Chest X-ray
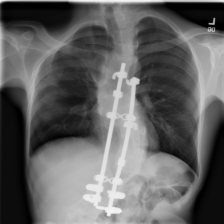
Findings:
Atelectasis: negative
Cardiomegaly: negative
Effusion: negative
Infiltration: negative
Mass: negative
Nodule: negative
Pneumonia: negative
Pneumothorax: negative
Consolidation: negative
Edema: negative
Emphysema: negative
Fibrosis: negative
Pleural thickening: negative
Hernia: negative